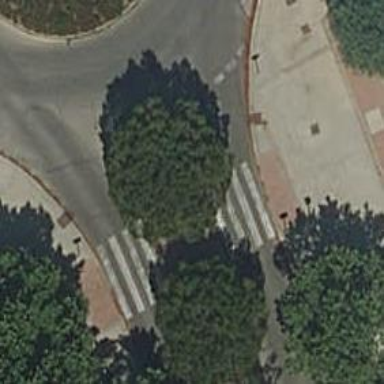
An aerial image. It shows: Uncontrolled crossing on the road.